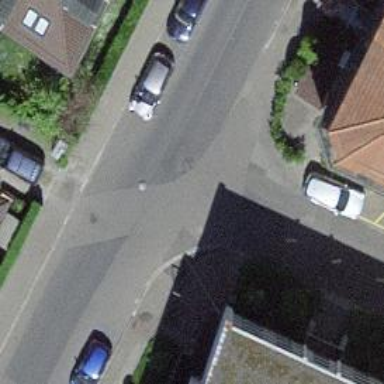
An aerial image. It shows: Kerb serving as barrier.